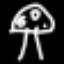
Label: mushroom